Field crop: tomato
Growth stage: 2
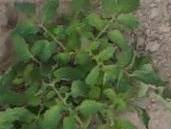
Species: tomato